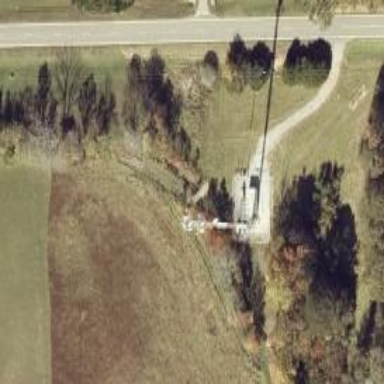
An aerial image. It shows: Man-made mast used for communication purposes.